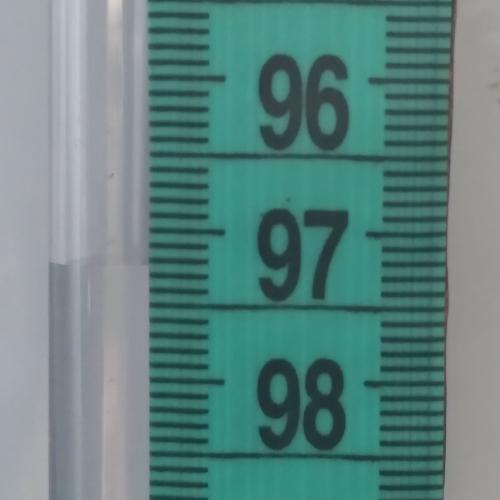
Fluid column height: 97.2 cm